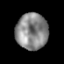
Tissue: prostate
Cell type: Epithelial cells
Senescence score: 0.3526
Nuclear area (px): 1131
Mean DAPI intensity: 136.742